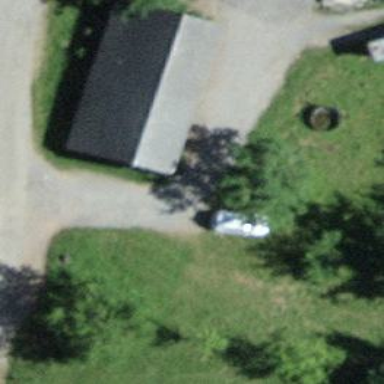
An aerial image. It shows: Rural barn.